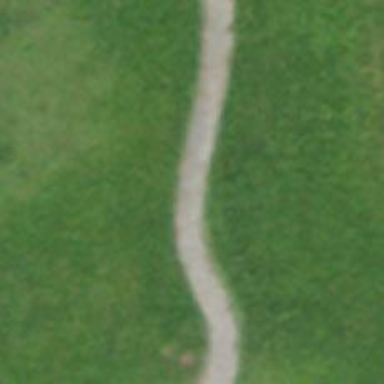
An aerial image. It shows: Designated gravel golf cart path that serves as service road.